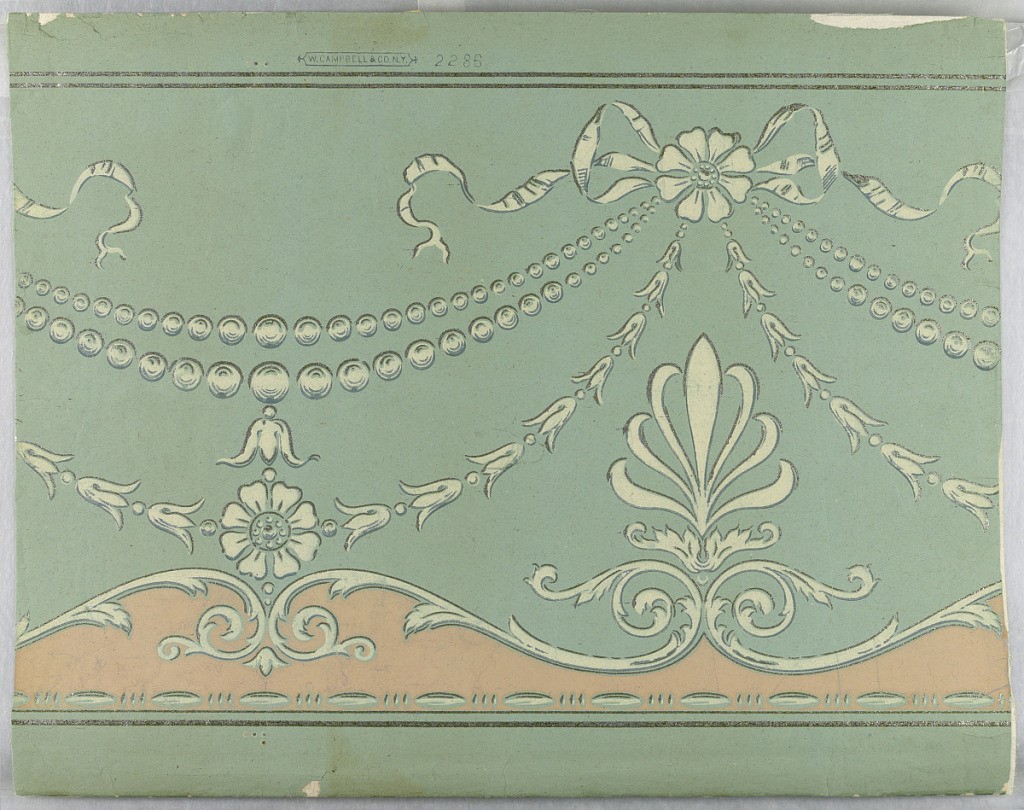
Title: Frieze
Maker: Wm. Campbell Wall Paper Company, 1872
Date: ca. 1890
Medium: Machine-printed
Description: Horizontal rectangle. Festoons of beads and of leaves suspended from fleurons tied with bows. Across bottom, foliate scrolls set with anthemion, and bead-and-reel, with pink band.
Cream and silver on light blue ground.